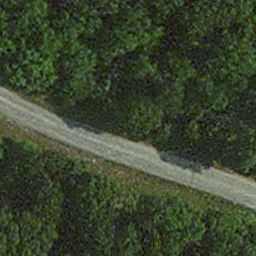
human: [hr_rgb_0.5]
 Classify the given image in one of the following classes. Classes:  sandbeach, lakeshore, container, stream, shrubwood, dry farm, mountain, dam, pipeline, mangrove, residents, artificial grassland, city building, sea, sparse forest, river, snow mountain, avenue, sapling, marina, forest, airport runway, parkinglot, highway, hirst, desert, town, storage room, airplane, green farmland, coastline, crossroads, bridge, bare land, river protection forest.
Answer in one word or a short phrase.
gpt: avenue